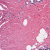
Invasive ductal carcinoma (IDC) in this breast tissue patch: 0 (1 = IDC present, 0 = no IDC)